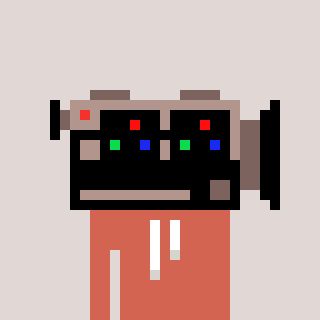
a pixel art character with square black sunglasses, a camcorder-shaped head and a peachy-colored body on a warm background